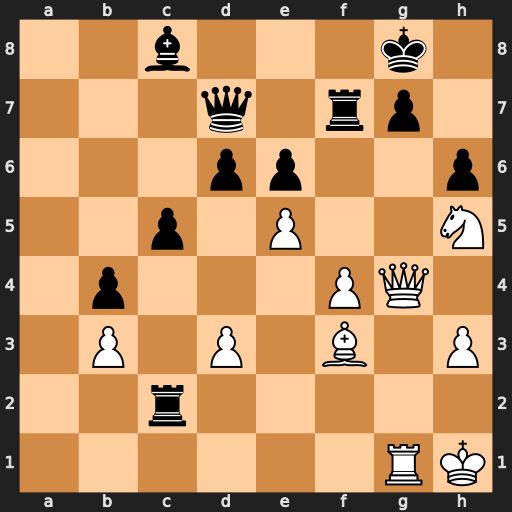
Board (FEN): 2b3k1/3q1rp1/3pp2p/2p1P2N/1p3PQ1/1P1P1B1P/2r5/6RK
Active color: w
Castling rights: -
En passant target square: -
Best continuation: Nf6+ Rxf6 exf6